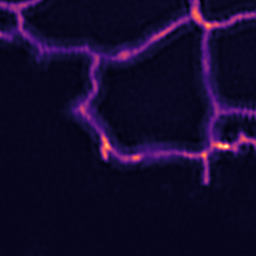
Label: Super-resolution ER image